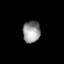
Tissue: skin
Cell type: Fibroblasts
Senescence score: 0.7786
Nuclear area (px): 372
Mean DAPI intensity: 147.898